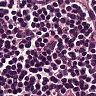
Metastatic tissue present: no